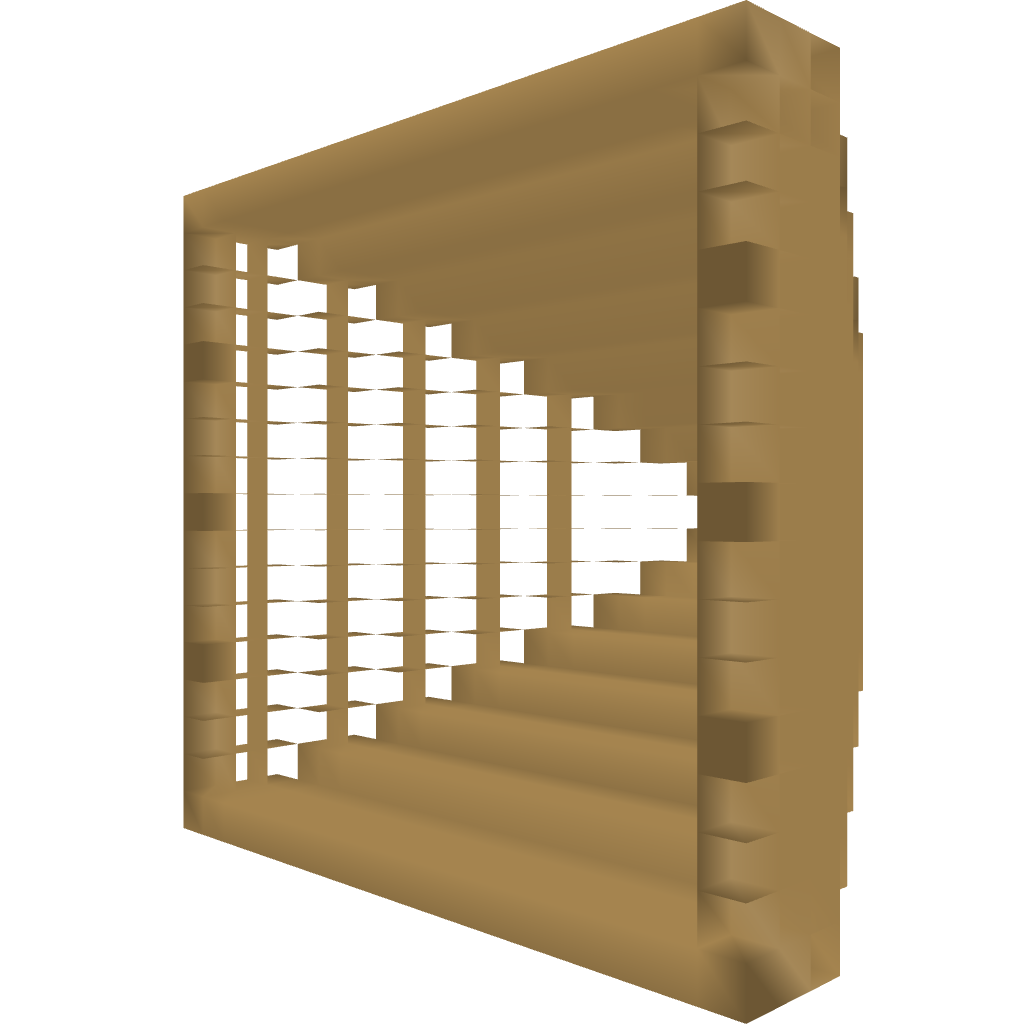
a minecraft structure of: big wooden t.v.